Field crop: maize
Growth stage: 1
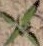
Species: atriplex